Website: home-depot
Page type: review-order
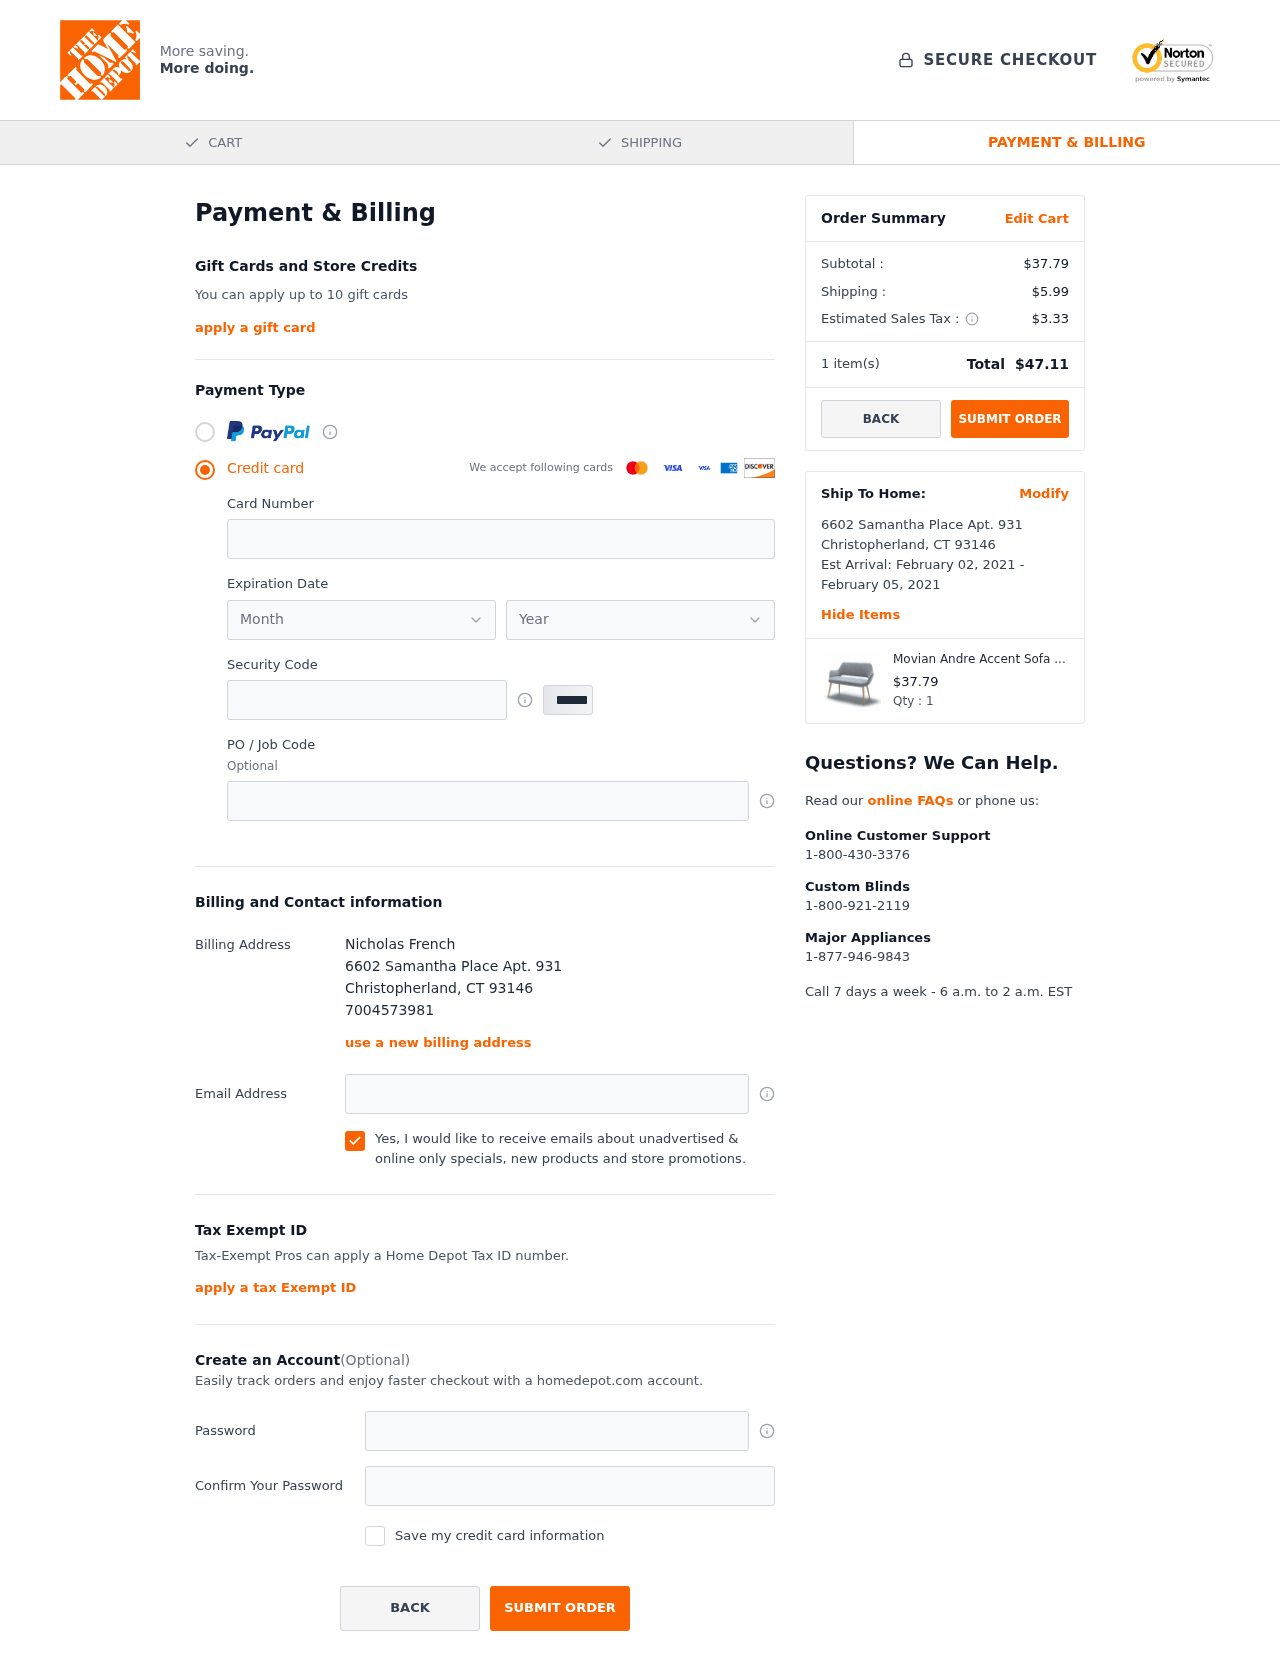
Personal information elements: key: PII_CARD_EXPIRY_MONTH
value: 08
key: PII_CARD_EXPIRY_YEAR
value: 26
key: PII_CITY
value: Christopherland
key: PII_FULLNAME
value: Nicholas French
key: PII_PHONE
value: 7004573981
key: PII_POSTCODE
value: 93146
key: PII_STATE_ABBR
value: CT
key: PII_STREET
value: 6602 Samantha Place Apt. 931
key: PII_CARD_NUMBER
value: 5182 8371 8543 6726
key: PII_CARD_CVV
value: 112
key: PII_EMAIL
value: nfrench@gmail.com
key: PII_POSTCODE_FULL
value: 93146
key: PII_POSTCODE_NUMERIC
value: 93146
Product elements: key: PRODUCT1_NAME
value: Movian Andre Accent Sofa - Light Grey
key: PRODUCT1_PRICE
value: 37.79
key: PRODUCT1_QUANTITY
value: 1
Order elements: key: ORDER_SUBTOTAL
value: $37.79
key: ORDER_SHIPPING_COST
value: $5.99
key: ORDER_TAX
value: $3.33
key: ORDER_NUM_ITEMS
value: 1
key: ORDER_TOTAL
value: $47.11
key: ORDER_SHIPPING_DATE
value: February 02, 2021
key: ORDER_DELIVERY_DATE
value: February 05, 2021